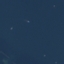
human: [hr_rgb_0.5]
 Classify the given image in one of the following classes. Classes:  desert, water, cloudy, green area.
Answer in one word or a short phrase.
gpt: water